Question: I have a main form with a 'TMainMenu' and when I click on a submenu I have to show a new form. This is the code:
'''
procedure TForm1.MenuItem12Click(Sender: TObject);
var Form2 : TForm2;
begin
Form2 := TForm2.Create(nil);
Form2.Show;
end;
'''
And the in the 'Uses' I put 'Unit2', which is the name of the 2nd form's unit. When I run the program, It correctly opens the Form 2. By the way, when I close the program I have a SIGSEGV error with Lazarus.
How could I avoid it? I have used this code too in other programs, but I had no problems. Both forms are setted on 'FormStyle := fsNormal;'

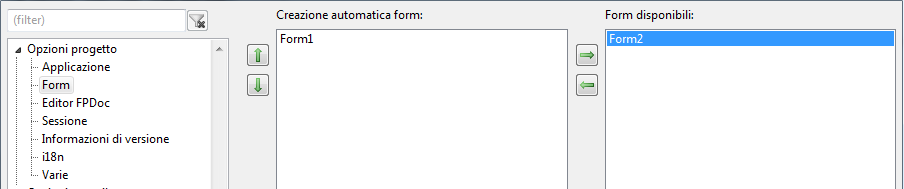
Answer: The only problem with the code you show is that you leak the form. You create it with no owner, and nothing else destroys it.
The obvious way to deal with that is to own it:
'''
Form2 := TForm2.Create(Self);
'''
This may not fix your error but it is the only thing wrong with the code you showed.